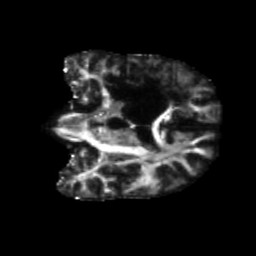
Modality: FA
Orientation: coronal
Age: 57
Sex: male
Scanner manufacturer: siemens
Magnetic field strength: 3 T
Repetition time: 5.47 s
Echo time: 0.0854 s